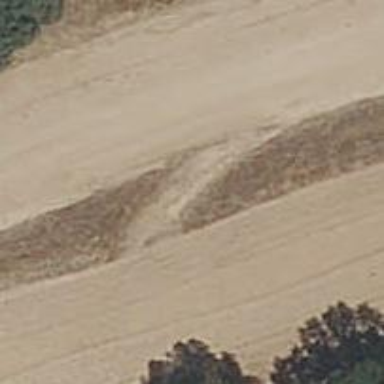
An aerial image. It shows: Dirt track road.